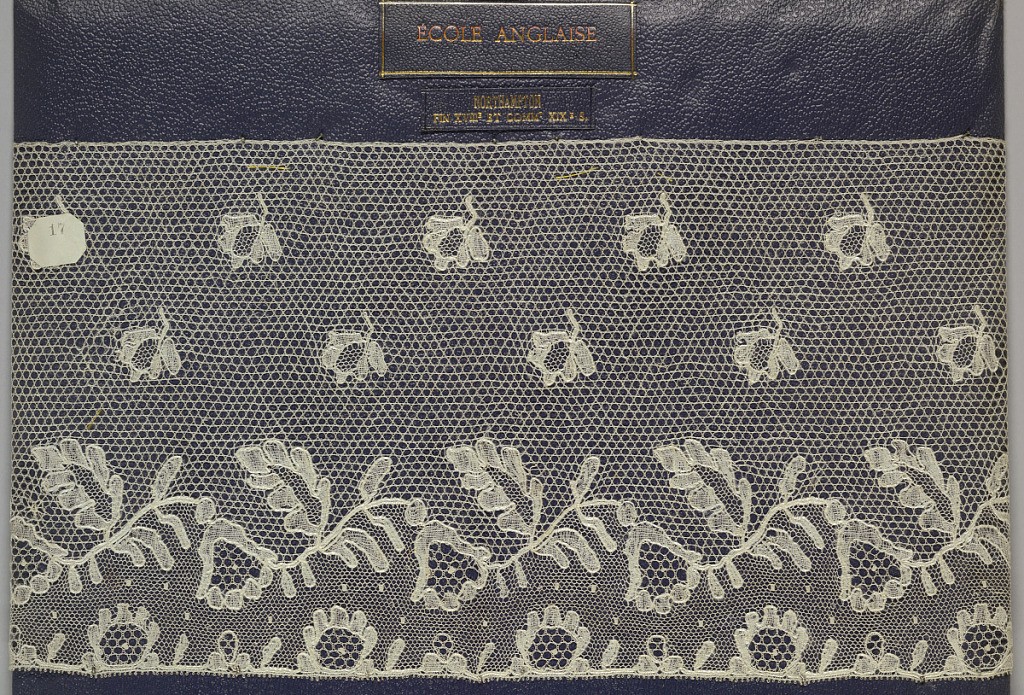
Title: Edging
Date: late 18th century
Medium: Technique: bobbin lace
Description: Edge of bobbin lace, floral vine border, blossom field; late 18th  century Buckinghamshire.